Question: I configured my Spring based application (4.1.5) to use Tiles 3.0.5.
In tiles.xml file I put a file that does not exist "ewfsdfsdf.jsp" to see if the configuration works, then I navigated to hello.htm but it shows hello.jsp rather than showing any error about not finding ewfsdfsdf.jsp file.
'''
<?xml version="1.0" encoding="UTF-8"?>
<web-app version="2.4" xmlns="http://java.sun.com/xml/ns/j2ee"
xmlns:xsi="http://www.w3.org/2001/XMLSchema-instance"
xsi:schemaLocation="http://java.sun.com/xml/ns/j2ee
http://java.sun.com/xml/ns/j2ee/web-app_2_4.xsd">
<listener>
<listener-class>org.apache.tiles.extras.complete.CompleteAutoloadTilesListener</listener-class>
</listener>
<listener>
<listener-class>org.springframework.web.context.ContextLoaderListener</listener-class>
</listener>
<servlet>
<servlet-name>springapp</servlet-name>
<servlet-class>org.springframework.web.servlet.DispatcherServlet</servlet-class>
<load-on-startup>1</load-on-startup>
</servlet>
<servlet-mapping>
<servlet-name>springapp</servlet-name>
<url-pattern>*.htm</url-pattern>
</servlet-mapping>
<context-param>
<param-name>contextConfigLocation</param-name>
<param-value>/WEB-INF/springapp-servlet.xml</param-value>
</context-param>
</web-app>
'''
'''
<?xml version="1.0" encoding="UTF-8"?>
<!DOCTYPE tiles-definitions PUBLIC
"-//Apache Software Foundation//DTD Tiles Configuration 2.1//EN"
"http://tiles.apache.org/dtds/tiles-config_2_1.dtd">
<tiles-definitions>
<definition name="baseLayout" template="/baseLayout.jsp">
<put-attribute name="title" value="Title is here (Tile)"/>
</definition>
<definition name="hello" extends="baseLayout">
<put-attribute name="title" value="HELERE"/>
<put-attribute name="body" value="ewfsdfsdf.jsp"/>
</definition>
</tiles-definitions>
'''
'''
<%@ page language="java" contentType="text/html; charset=UTF-8"
pageEncoding="UTF-8"%>
<%@ taglib uri="http://tiles.apache.org/tags-tiles" prefix="tiles" %>
<!DOCTYPE html PUBLIC "-//W3C//DTD HTML 4.01 Transitional//EN"
"http://www.w3.org/TR/html4/loose.dtd">
<html>
<head>
<meta http-equiv="Content-Type" content="text/html; charset=UTF-8">
<title><tiles:insertAttribute name="title"/></title>
</head>
<body>
<div id="container">
<tiles:insertAttribute name="header"/>
<tiles:insertAttribute name="menu"/>
<tiles:insertAttribute name="body"/>
<tiles:insertAttribute name="footer"/>
</div>
</body>
</html>
'''
'''
<?xml version="1.0" encoding="UTF-8"?>
<beans xmlns="http://www.springframework.org/schema/beans"
xmlns:xsi="http://www.w3.org/2001/XMLSchema-instance"
xsi:schemaLocation="http://www.springframework.org/schema/beans
http://www.springframework.org/schema/beans/spring-beans-2.5.xsd">
<bean name="/hello.htm" class="springapp.web.HelloController" />
<bean id="tilesConfigurer"
class="org.springframework.web.servlet.view.tiles3.TilesConfigurer">
<property name="definitions">
<list>
<value>/WEB-INF/tiles.xml</value>
</list>
</property>
</bean>
<bean id="viewResolver"
class="org.springframework.web.servlet.view.InternalResourceViewResolver">
<property name="prefix">
<value>/WEB-INF/pages/</value>
</property>
<property name="suffix">
<value>.jsp</value>
</property>
</bean>
</beans>
'''
'''
package springapp.web;
import javax.servlet.http.HttpServletRequest;
import javax.servlet.http.HttpServletResponse;
import org.apache.commons.logging.Log;
import org.apache.commons.logging.LogFactory;
import org.springframework.web.servlet.ModelAndView;
import org.springframework.web.servlet.mvc.Controller;
public class HelloController implements Controller {
protected final Log logger = LogFactory.getLog(getClass());
public HelloController(){
System.err.println("Constructor of HelloController");
}
@Override
public ModelAndView handleRequest(HttpServletRequest request,
HttpServletResponse response) throws Exception {
logger.info("Returning hello view");
return new ModelAndView("hello");
}
}
'''

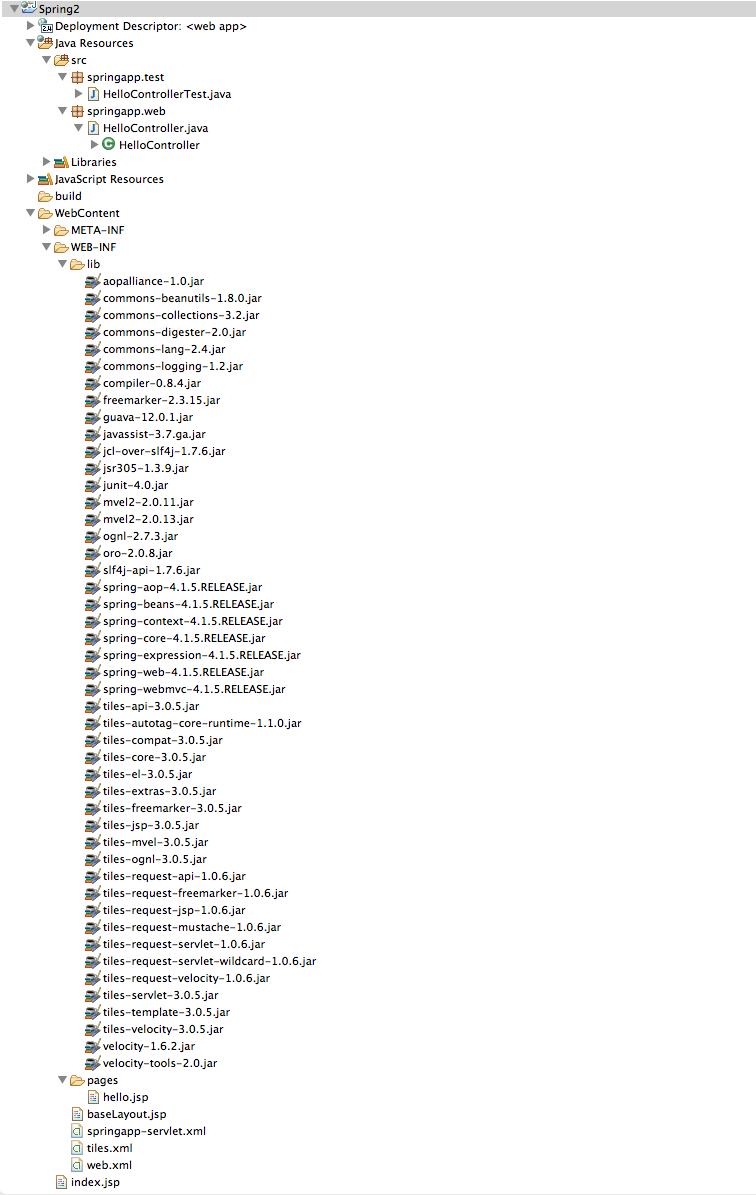
Answer: I could solve the problem by following this <URL> and adding following line to springapp-servlet.xml and two new jars
'''
jsf-api.jar
jstl.jar
'''
'''
<bean id="viewResolver" class="org.springframework.web.servlet.view.tiles3.TilesViewResolver"/>
'''